Field crop: tomato
Growth stage: 2
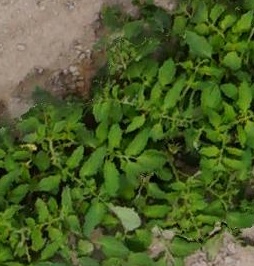
Species: tomato